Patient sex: M
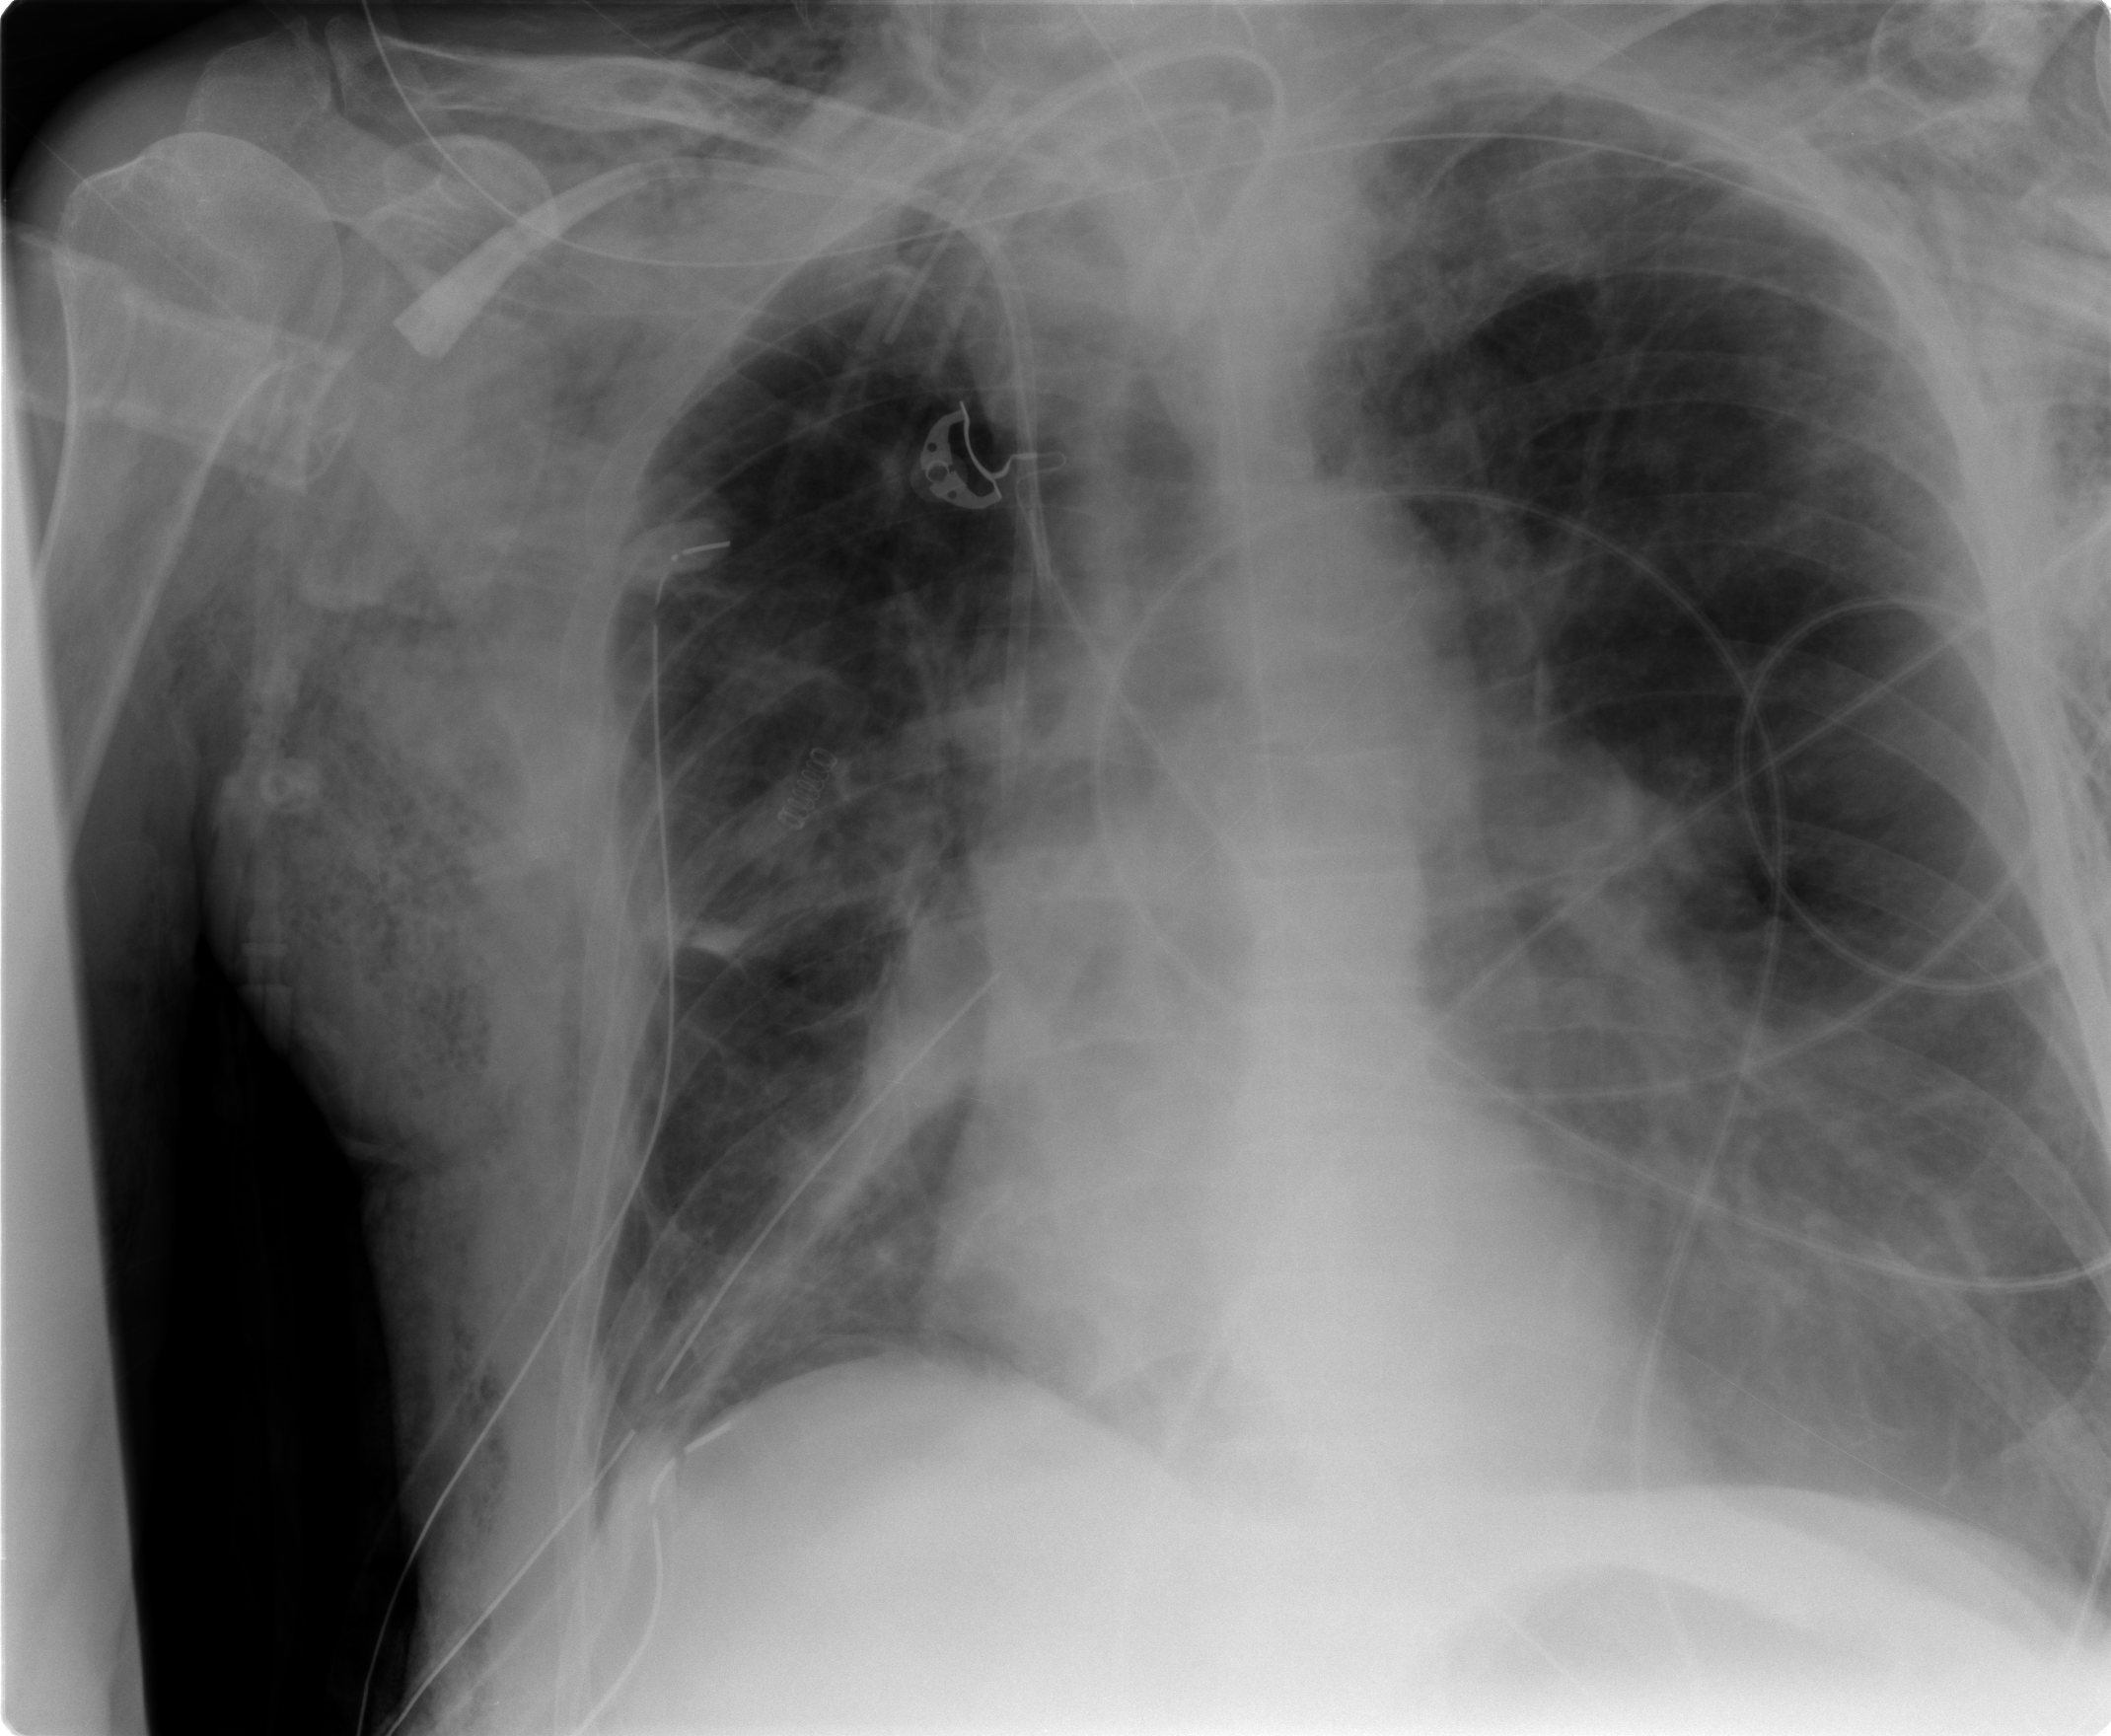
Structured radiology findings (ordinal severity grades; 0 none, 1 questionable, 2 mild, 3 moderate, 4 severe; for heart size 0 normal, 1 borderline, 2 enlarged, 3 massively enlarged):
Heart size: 0
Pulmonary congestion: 0
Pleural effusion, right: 0
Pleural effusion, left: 2
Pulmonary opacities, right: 2
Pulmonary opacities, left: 1
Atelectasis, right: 2
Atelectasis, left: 0